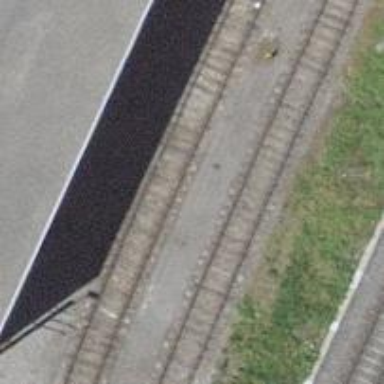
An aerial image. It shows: Railway spur service.